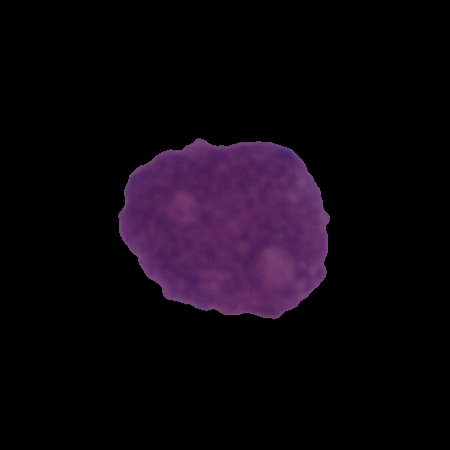
Label: cancer